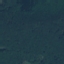
Label: Forest